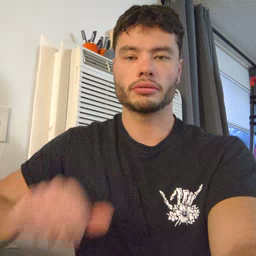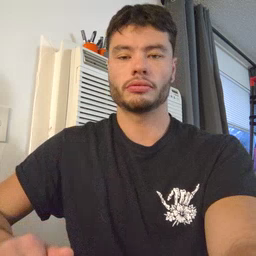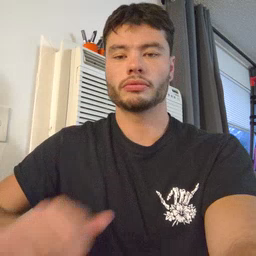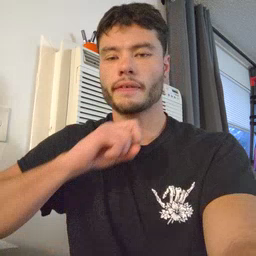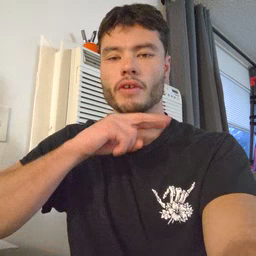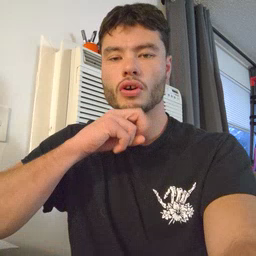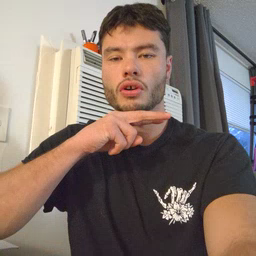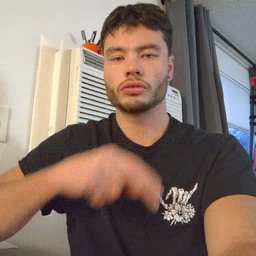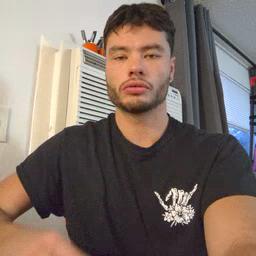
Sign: frog